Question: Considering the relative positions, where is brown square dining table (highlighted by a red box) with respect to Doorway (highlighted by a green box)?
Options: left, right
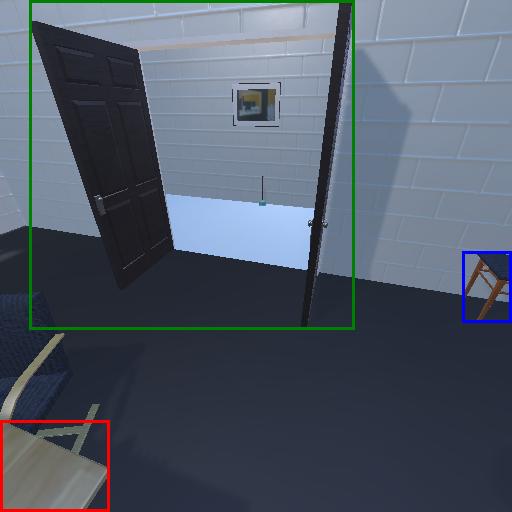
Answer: left